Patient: sex M, age 58
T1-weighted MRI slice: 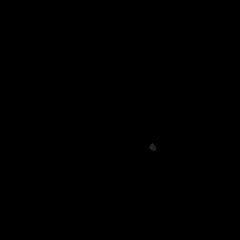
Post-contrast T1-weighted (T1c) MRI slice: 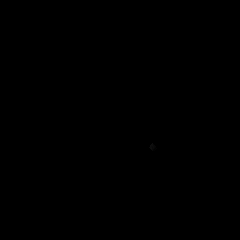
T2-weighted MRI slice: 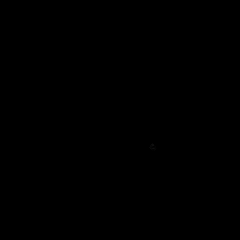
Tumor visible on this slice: no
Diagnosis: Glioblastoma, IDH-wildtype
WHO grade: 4